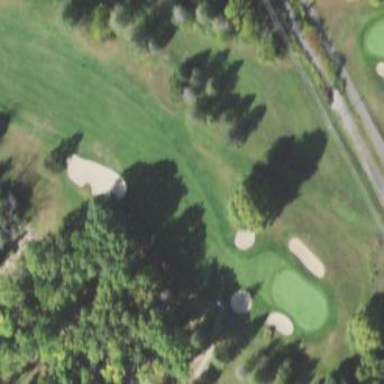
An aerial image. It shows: Golf fairway with grass surface.